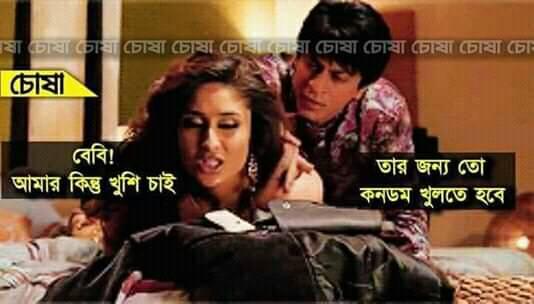
Caption: বেবি ! আমার কিন্তু খুশি চাই    তার জন্য তো কনডম খুলতে হবে
Label: hate